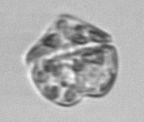
Label: Karenia